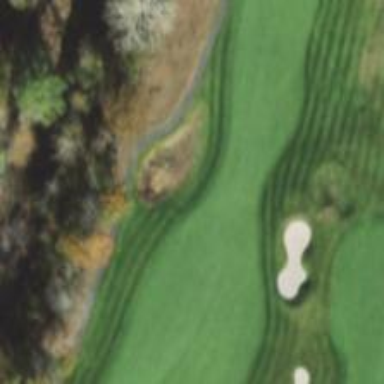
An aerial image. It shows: Golf hole.